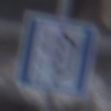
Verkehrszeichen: NothalteUndPannenbucht
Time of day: SunriseSunset
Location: Outdoor (Urban)
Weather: PartlyCloudy
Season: NotSpecified
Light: Natural